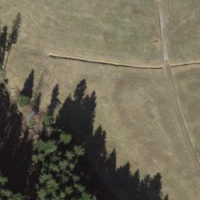
EUNIS habitat code: 24
Species observed at this site:
Angelica sylvestris